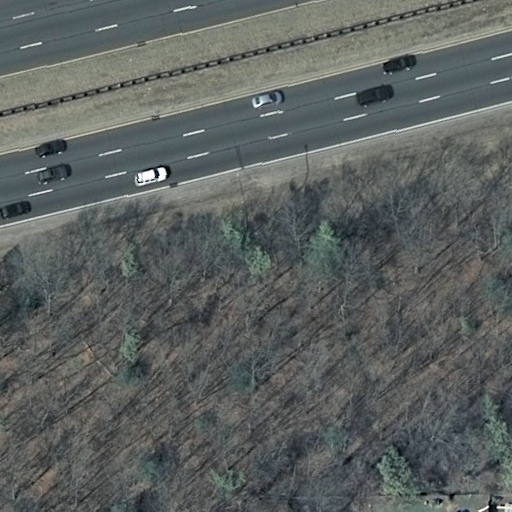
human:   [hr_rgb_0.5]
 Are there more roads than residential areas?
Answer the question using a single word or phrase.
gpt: yes

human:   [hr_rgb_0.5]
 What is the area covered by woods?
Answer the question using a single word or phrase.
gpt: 10599m2

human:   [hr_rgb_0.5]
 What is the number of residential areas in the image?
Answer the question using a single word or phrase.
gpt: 1

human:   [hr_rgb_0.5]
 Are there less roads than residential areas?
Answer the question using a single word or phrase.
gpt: no

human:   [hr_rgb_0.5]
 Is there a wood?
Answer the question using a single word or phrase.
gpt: yes

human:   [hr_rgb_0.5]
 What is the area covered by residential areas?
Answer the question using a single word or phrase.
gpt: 10599m2

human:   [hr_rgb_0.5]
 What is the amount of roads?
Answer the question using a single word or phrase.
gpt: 3

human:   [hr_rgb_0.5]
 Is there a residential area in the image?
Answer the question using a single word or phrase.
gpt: yes

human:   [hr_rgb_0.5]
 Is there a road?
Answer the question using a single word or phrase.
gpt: yes

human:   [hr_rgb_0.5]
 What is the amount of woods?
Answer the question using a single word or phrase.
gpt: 1

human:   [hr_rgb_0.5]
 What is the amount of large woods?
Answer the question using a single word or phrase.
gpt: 1

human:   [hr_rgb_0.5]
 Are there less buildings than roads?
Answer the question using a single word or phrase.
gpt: yes

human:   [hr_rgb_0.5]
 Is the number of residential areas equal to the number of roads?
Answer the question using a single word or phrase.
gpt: no

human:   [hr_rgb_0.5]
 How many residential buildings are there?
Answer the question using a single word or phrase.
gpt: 0

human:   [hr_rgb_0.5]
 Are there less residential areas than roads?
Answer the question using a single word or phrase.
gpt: yes

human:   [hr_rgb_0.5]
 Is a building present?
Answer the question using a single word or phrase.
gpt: no

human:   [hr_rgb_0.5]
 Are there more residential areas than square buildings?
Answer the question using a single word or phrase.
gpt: yes

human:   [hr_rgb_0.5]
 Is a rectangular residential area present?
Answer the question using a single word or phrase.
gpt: yes

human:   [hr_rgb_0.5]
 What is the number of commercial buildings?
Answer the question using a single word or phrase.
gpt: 0

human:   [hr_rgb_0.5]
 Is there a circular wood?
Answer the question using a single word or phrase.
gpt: no

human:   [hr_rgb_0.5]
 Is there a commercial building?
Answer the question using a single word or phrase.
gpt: no

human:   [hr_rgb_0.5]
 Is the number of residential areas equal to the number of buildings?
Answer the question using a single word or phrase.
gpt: no

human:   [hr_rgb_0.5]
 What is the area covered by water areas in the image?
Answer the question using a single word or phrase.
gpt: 0m2

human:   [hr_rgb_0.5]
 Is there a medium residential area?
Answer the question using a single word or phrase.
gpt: no

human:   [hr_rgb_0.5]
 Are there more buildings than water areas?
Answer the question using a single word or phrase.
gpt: no

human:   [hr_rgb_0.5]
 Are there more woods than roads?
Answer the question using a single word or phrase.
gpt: no

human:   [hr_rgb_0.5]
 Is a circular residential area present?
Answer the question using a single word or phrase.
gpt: no

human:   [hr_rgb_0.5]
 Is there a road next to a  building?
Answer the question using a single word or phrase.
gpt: no

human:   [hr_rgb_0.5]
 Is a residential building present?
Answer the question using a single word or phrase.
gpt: no

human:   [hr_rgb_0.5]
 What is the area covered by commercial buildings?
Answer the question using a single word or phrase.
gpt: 0m2

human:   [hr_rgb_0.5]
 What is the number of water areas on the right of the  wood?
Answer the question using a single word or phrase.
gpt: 0

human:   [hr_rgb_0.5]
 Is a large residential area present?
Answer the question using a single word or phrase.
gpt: yes

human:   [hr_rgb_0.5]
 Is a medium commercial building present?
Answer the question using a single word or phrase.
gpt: no

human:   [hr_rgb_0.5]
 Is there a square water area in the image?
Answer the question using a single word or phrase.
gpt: no

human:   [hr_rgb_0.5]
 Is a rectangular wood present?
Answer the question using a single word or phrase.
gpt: yes

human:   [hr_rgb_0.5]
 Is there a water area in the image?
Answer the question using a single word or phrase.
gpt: no

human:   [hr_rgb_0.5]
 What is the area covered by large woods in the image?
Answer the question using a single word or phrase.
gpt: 10599m2

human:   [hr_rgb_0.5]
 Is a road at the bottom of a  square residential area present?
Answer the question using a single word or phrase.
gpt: no

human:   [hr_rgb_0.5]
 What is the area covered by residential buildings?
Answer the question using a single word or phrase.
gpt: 0m2

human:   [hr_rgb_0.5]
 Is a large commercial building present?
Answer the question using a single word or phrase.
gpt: no

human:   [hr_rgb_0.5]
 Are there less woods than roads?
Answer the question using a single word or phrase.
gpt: yes

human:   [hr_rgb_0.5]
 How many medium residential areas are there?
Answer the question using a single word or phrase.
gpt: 0

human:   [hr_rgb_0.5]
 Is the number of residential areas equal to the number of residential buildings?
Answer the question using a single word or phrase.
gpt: no

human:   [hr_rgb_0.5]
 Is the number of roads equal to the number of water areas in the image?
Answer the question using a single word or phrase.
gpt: no

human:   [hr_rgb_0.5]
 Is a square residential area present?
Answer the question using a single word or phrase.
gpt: no

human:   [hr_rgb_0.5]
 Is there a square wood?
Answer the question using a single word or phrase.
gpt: no

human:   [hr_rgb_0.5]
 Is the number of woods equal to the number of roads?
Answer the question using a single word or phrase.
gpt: no

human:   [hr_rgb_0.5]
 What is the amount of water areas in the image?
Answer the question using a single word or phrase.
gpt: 0

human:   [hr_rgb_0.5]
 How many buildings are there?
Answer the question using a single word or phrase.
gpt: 0

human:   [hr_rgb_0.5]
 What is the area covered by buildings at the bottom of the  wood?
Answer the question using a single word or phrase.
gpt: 0m2

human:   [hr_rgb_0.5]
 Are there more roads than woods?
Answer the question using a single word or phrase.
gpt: yes

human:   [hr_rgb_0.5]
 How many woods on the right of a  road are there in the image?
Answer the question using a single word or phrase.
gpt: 1

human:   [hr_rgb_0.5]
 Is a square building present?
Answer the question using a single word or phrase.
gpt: no

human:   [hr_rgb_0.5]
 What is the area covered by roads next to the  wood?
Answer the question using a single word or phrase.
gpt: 0m2

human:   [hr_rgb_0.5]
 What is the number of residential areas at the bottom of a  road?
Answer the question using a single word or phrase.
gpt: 1

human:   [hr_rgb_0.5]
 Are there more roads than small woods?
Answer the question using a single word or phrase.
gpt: yes

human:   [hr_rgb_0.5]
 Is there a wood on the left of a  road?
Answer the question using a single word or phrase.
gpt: no

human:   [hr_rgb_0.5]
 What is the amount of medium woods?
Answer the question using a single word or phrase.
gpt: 0

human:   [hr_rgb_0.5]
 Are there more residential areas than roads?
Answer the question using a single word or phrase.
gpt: no

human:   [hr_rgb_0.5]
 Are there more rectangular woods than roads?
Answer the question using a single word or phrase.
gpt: no

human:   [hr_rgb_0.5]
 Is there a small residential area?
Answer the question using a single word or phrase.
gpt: no

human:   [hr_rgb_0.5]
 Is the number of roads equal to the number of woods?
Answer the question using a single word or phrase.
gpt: no

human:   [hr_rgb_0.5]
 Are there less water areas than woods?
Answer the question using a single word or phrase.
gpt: yes

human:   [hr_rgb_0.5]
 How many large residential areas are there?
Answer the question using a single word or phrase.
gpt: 1